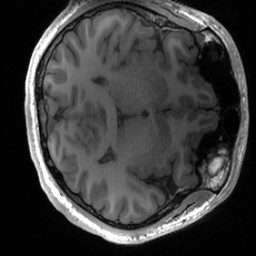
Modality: T1w
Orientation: axial
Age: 19
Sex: male
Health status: healthy